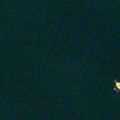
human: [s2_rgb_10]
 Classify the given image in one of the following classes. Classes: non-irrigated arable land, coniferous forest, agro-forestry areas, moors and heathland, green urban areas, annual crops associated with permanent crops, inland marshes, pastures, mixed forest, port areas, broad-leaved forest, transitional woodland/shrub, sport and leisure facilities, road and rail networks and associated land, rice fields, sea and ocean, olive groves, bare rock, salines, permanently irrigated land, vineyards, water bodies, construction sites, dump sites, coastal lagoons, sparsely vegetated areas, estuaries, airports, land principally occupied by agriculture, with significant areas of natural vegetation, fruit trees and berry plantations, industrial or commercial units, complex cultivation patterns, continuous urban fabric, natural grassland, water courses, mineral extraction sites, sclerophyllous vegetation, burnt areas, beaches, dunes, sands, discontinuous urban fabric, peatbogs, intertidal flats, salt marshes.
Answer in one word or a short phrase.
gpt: sea and ocean